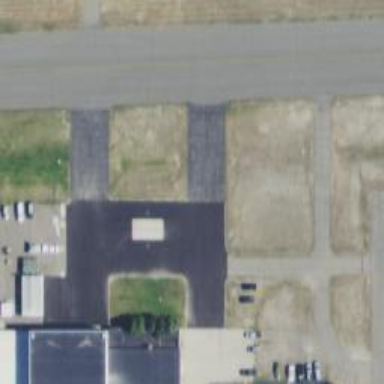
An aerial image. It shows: Image of taxiway at airport.